Question: Guys, I'm quite new to extJS and I would like your help.
I have this Grid.Panel with listeners, I don't know if i got it right. Anyway, I got it to print out its properties but I cant get the data. Here is what the console printed out.
'''
Object { internalId=, raw={...}, data={...}, more...}
after clicking it:
'''

The "data" encircled in red. How do get those information? I believe inside "data" are the information to when I clicked the certain row.
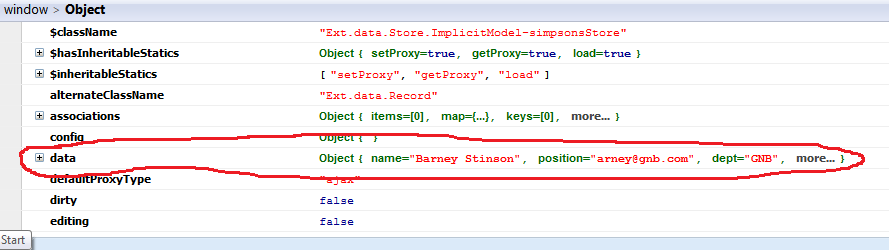
Answer: You can add a load listener on the grid store as suggested by @sra and iterate over records to perform another operation.
'''
gridStore().load({
callback : function(records, operation, success) {
//Iterate over each record and get data from record
var name = records[0].get('name');
}});
'''